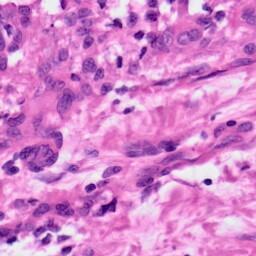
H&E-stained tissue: Ovarian